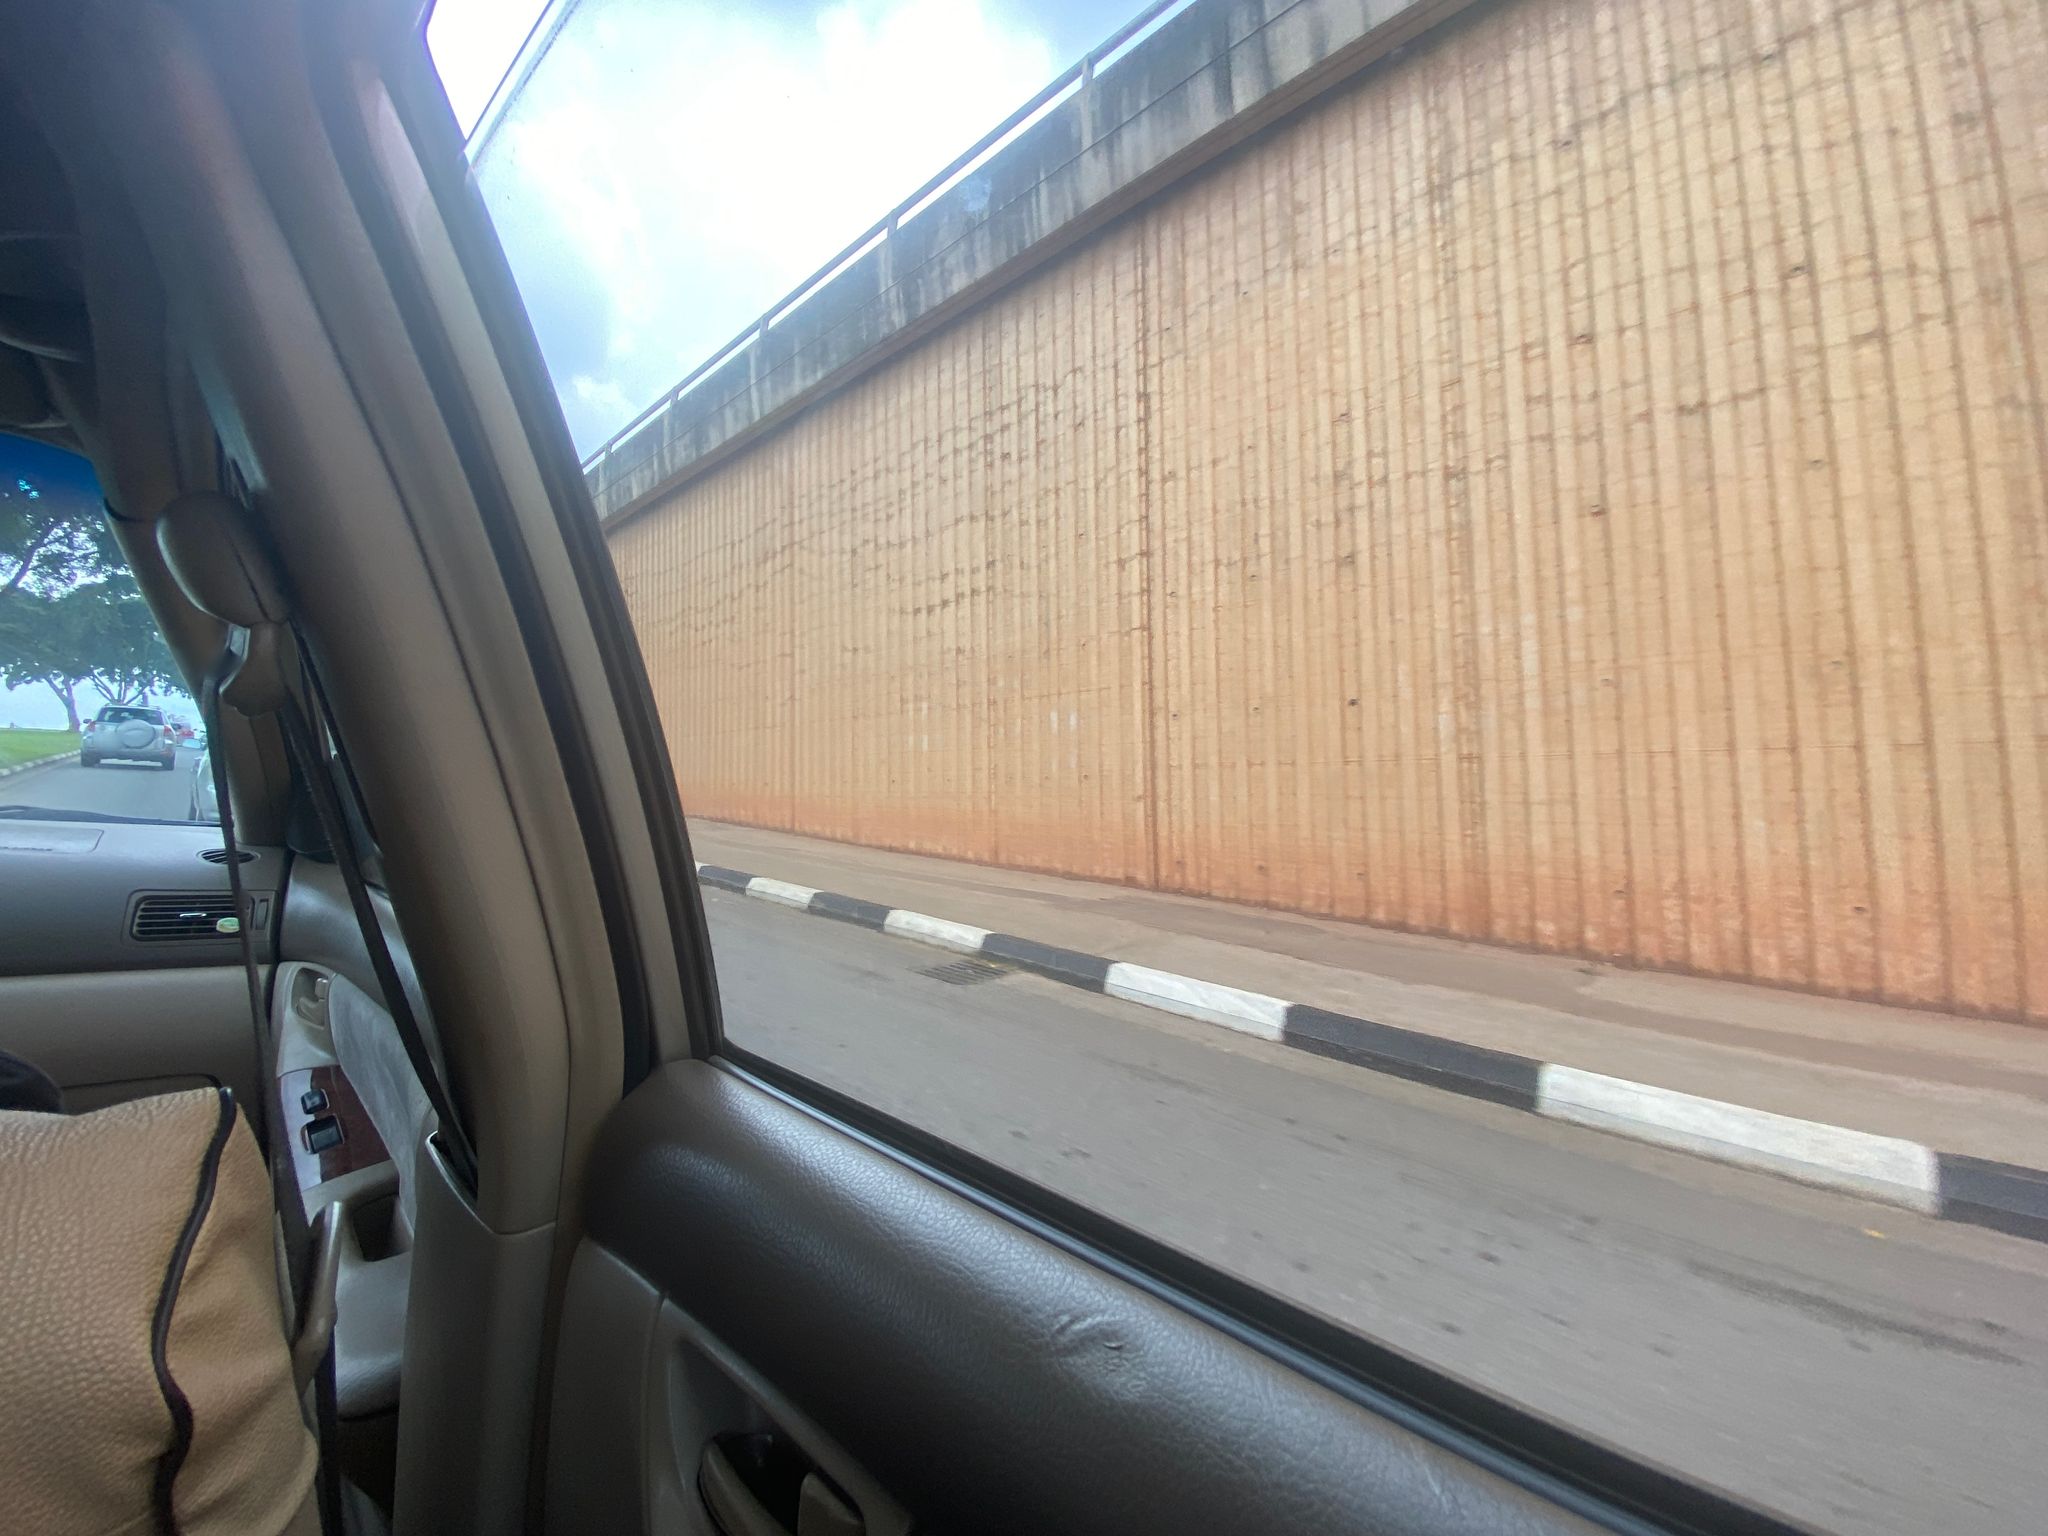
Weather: snowy
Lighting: day
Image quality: slightly poor
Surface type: walking surface
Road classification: trunk, trunk_link
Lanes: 2.0
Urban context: urban centre
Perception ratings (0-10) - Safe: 3.96, Lively: 2.32, Beautiful: 2.4, Boring: 6.5, Depressing: 2.73, Wealthy: 0.8